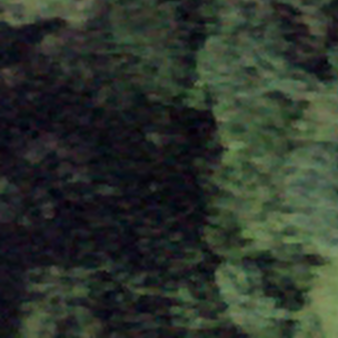
Label: other